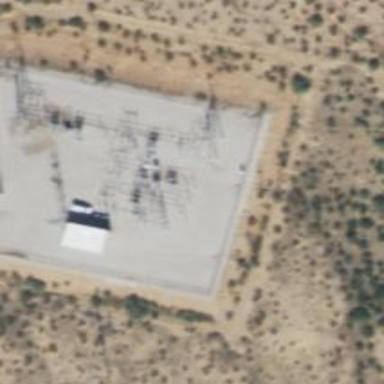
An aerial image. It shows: Switch for power supply.